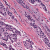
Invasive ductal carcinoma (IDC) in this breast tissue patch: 1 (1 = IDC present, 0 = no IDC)